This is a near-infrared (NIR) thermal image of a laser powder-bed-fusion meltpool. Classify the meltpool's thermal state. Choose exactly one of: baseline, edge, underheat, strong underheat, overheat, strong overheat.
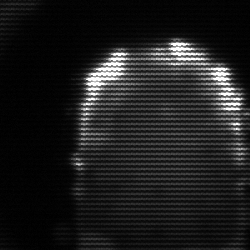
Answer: baseline